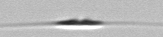
Label: Cylindrotheca